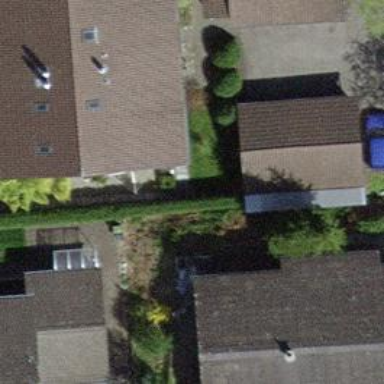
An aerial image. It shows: Hedge acting as barrier.